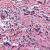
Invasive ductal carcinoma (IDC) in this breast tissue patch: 1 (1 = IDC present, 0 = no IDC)